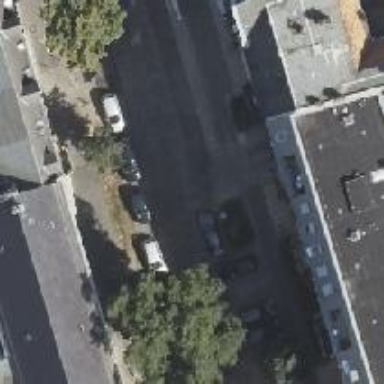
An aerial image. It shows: Residential road with sidewalks on both sides. There are parallel parking lanes on both sides of the road.